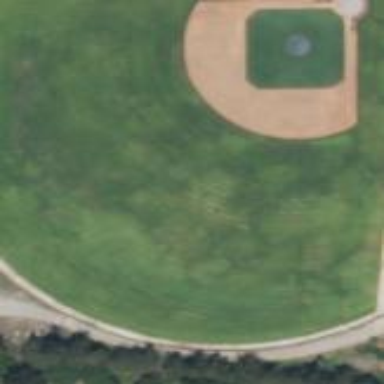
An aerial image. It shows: Baseball pitch for leisure and sports activities.